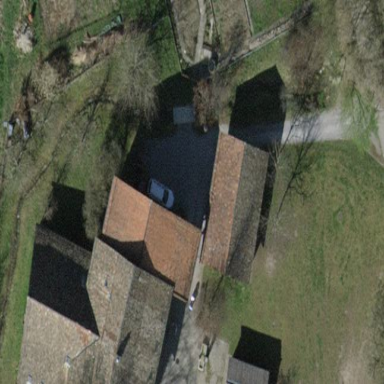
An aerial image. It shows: Building with watermill.